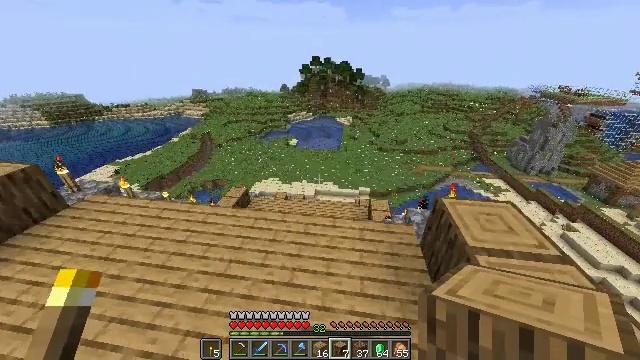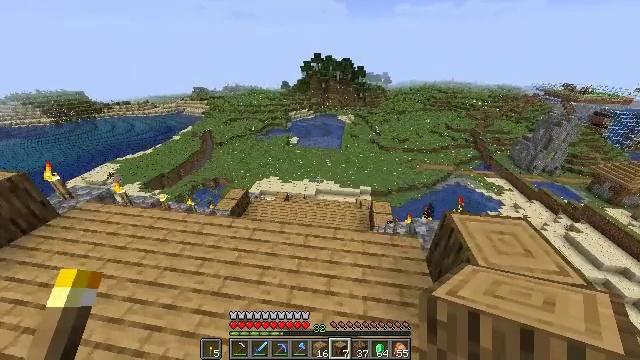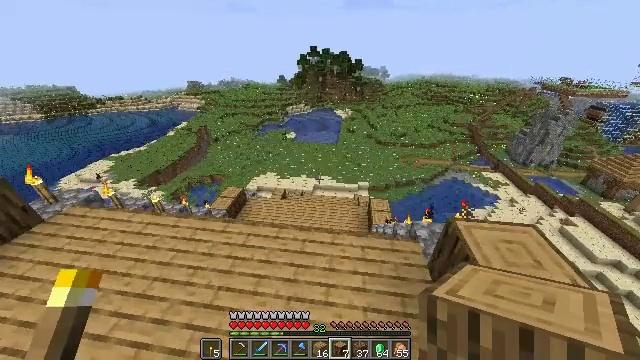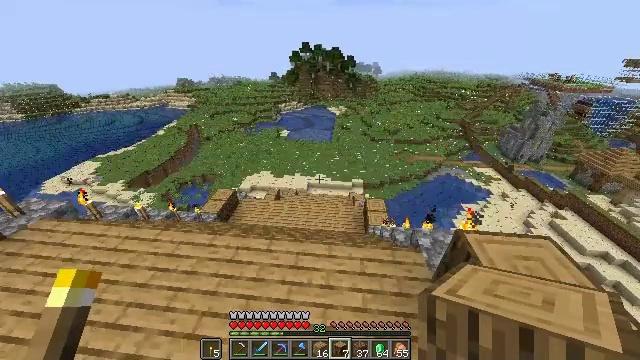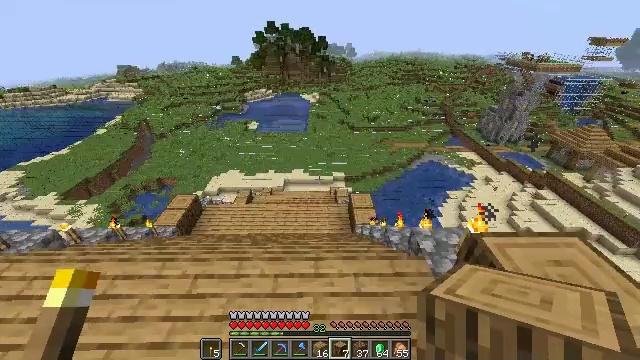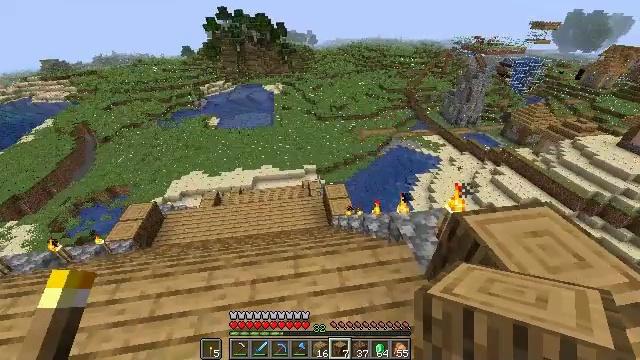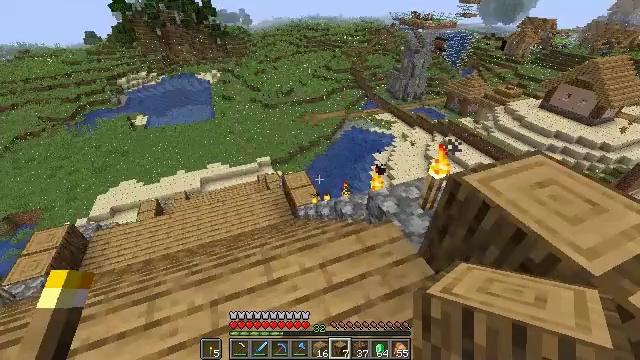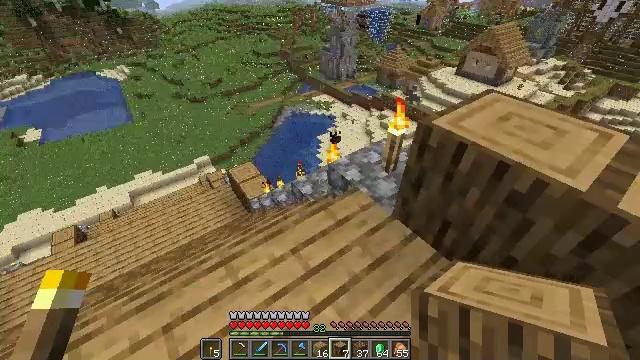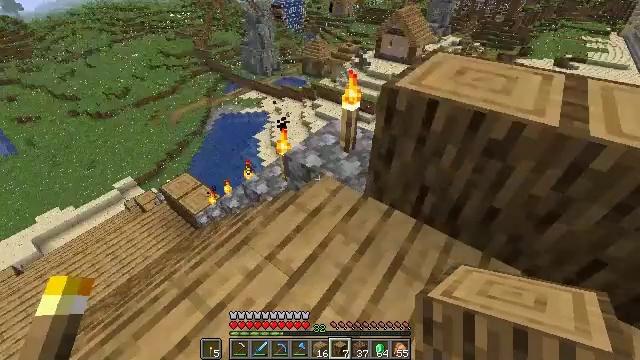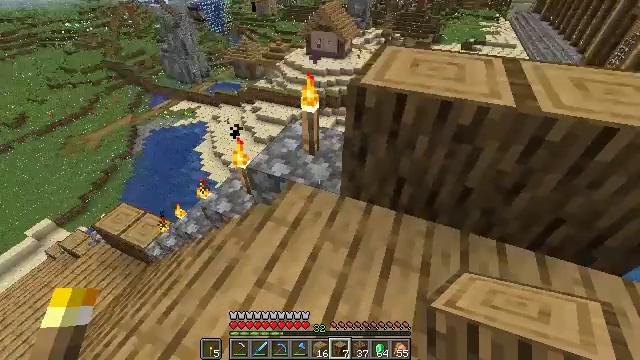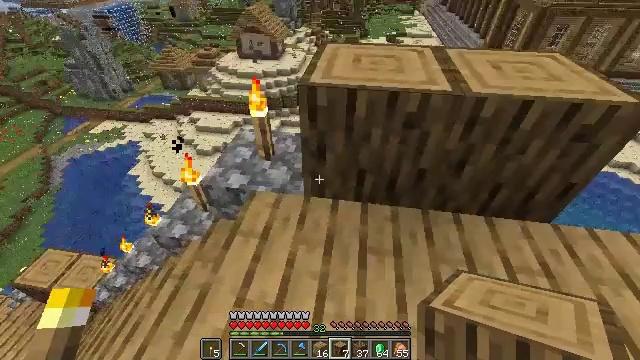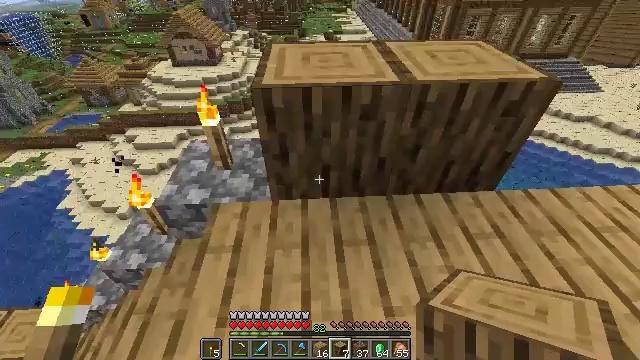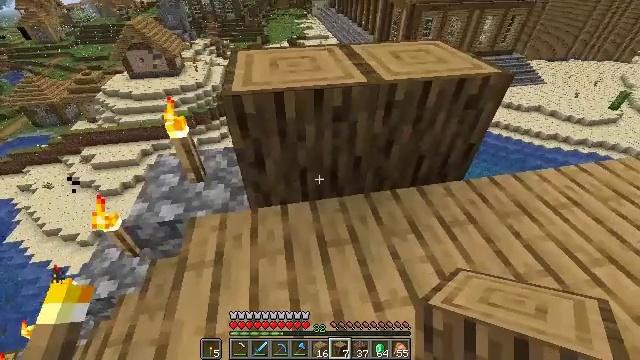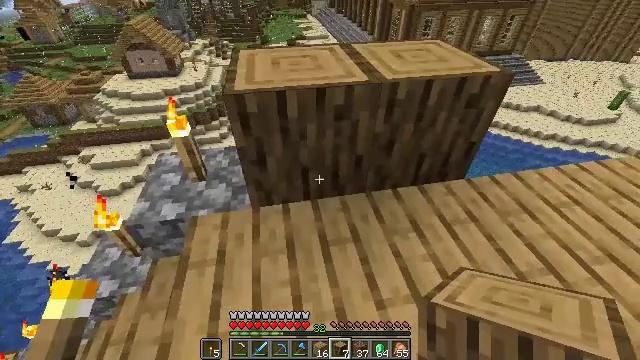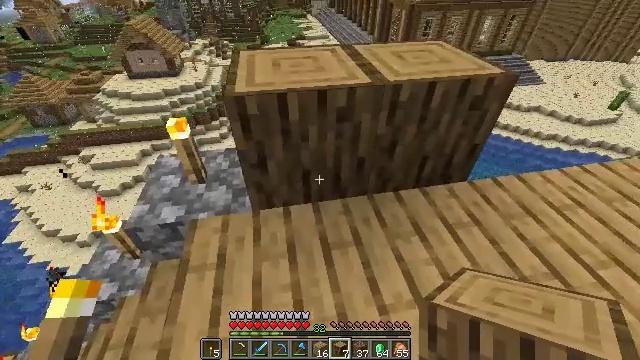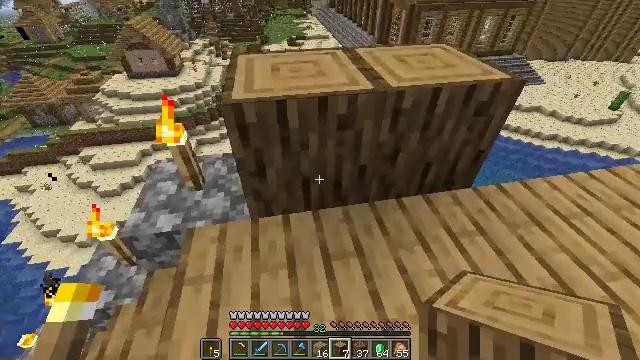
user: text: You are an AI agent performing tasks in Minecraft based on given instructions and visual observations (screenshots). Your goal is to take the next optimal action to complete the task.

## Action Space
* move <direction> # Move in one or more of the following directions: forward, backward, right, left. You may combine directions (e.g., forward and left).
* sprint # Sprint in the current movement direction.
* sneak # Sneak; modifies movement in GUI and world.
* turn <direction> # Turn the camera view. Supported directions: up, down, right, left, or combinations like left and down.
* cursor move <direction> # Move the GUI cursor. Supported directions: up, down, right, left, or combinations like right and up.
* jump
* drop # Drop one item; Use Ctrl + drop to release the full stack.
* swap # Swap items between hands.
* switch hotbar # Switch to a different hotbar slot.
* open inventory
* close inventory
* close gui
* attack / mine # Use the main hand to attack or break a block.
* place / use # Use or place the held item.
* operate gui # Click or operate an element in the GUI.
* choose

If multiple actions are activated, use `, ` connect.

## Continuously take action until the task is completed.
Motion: motion action
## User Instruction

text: Break the stripped oak log.
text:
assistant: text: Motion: move forward
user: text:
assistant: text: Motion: move forward, turn down
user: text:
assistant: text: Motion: turn right
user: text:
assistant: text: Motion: turn right and down
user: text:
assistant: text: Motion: turn right and down
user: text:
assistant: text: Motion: turn right and down
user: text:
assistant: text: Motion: turn right and down
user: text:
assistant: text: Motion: turn right and down
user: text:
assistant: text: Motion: turn right
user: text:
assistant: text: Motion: turn right
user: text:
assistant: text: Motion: turn right
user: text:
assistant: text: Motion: turn right
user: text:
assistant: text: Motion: no_op
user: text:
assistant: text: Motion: move forward
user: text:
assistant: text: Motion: move forward
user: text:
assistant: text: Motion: move forward
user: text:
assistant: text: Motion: move forward
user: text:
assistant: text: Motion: move forward
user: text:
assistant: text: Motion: move forward
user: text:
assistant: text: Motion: move forward
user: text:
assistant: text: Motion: turn down
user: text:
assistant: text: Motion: turn right and down
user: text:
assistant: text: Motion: turn right and down
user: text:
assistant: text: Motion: turn right and down
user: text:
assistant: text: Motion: no_op
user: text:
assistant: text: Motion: no_op
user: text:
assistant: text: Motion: no_op
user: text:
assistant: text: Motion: no_op
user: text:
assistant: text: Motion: no_op
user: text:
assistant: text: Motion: no_op